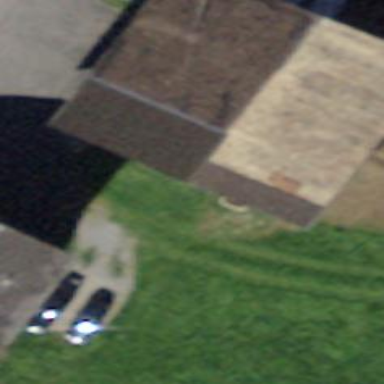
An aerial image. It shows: Barn.